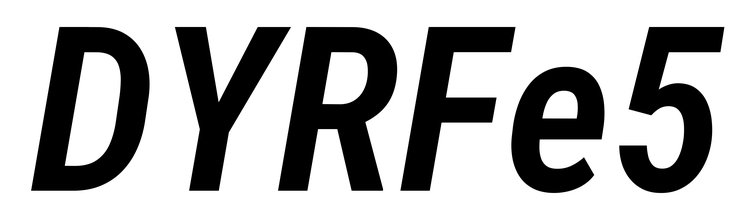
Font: Roboto-Italic_Condensed_SemiBold_Italic